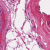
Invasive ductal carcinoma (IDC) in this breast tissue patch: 0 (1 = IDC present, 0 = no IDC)